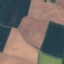
Label: AnnualCrop